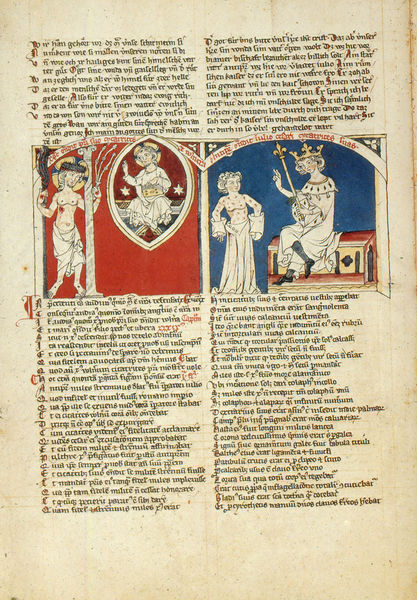
Titel: Speculum humanae salvationis; Codex Cremifanensis 243
Institution: Kremsmünster, Stiftsbibliothek
Schlagwörter: blau, mann, nackt, weiß, gelb, frankreich, frau, schwarz, säule, rot, gespräch, band, bibel, hermelin, gold, blatt, krone, schrift, papier, unterhaltung, spalten, sepia, könig, thron, verzierung, rit, adam, truhe, buch, kloster, sterne, seite, illustration, text, buchstaben, trohn, lilie, buchdruck, buchseite, jesus, wunden, mittelalter, segen, segnen, heilige, zeilen, miniatur, zepter, blau rot, schriftband, mandorla, majuskel, segnet, thruhe, königign, satzspiegel, kreuzigungsmale, mahle, aussätzige, säzle, bzcgdrzcj, magna carta, klost